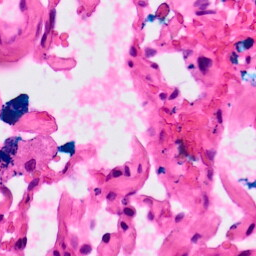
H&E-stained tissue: Lung